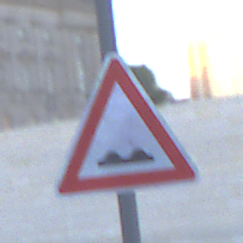
Verkehrszeichen: UnebeneFahrbahn
Umgebung: Outdoor, Urban
Tageszeit: SunriseSunset
Wetter: Clear
Licht: Natural
Jahreszeit: NotSpecified
Kontrast: LowContrast